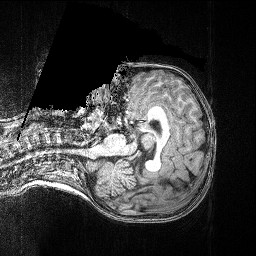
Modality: T1w
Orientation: axial